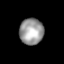
Tissue: lung
Cell type: Fibroblasts
Senescence score: 0.5579
Nuclear area (px): 617
Mean DAPI intensity: 155.113